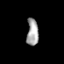
Tissue: prostate
Cell type: Fibroblasts
Senescence score: 0.6839
Nuclear area (px): 308
Mean DAPI intensity: 164.942